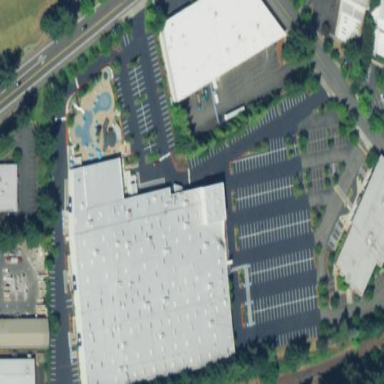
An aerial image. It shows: Building that houses fitness center.